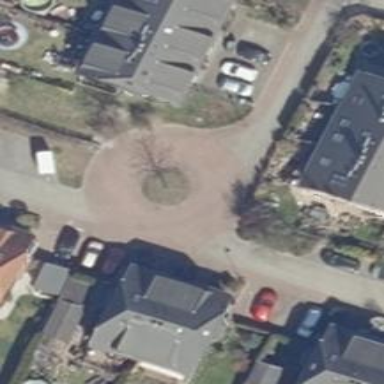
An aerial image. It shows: Living street.